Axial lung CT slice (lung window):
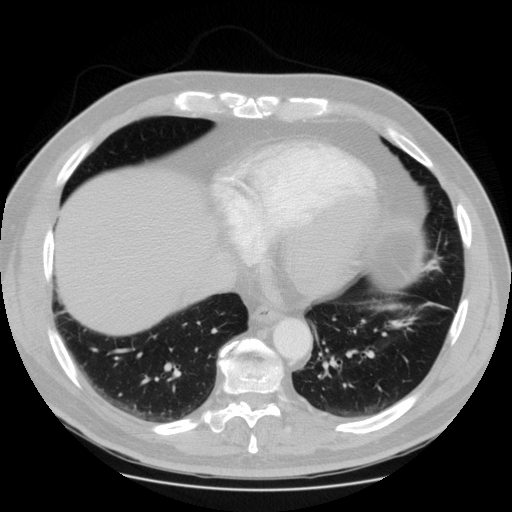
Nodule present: no